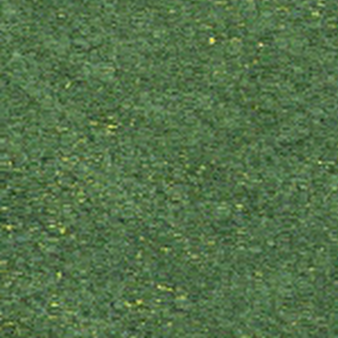
Label: other